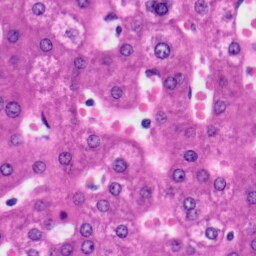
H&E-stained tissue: Liver